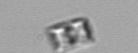
Label: Bacillariophyceae_morphotype1